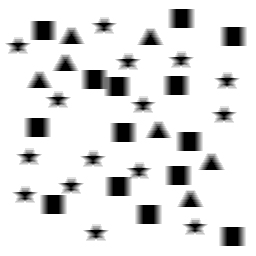
Squares: 14
Triangles: 7
Stars: 15
Total shapes: 36